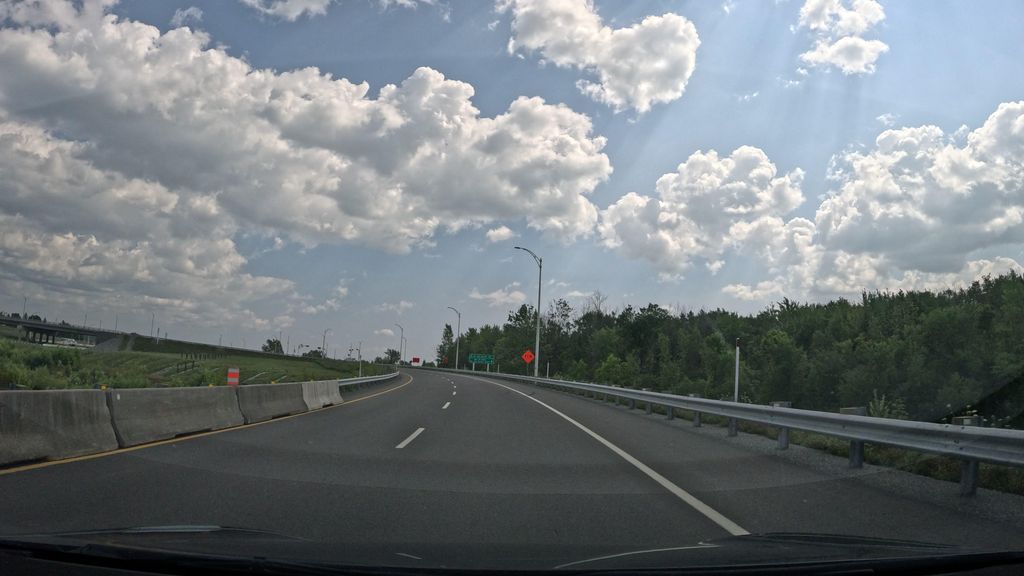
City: montreal